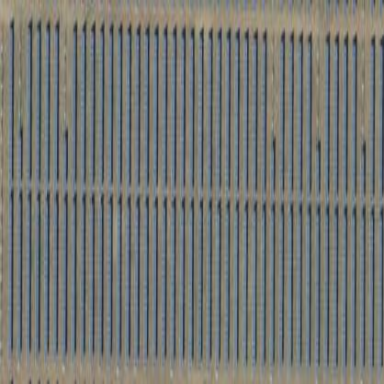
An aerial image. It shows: Solar power generator with photovoltaic panels.